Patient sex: F
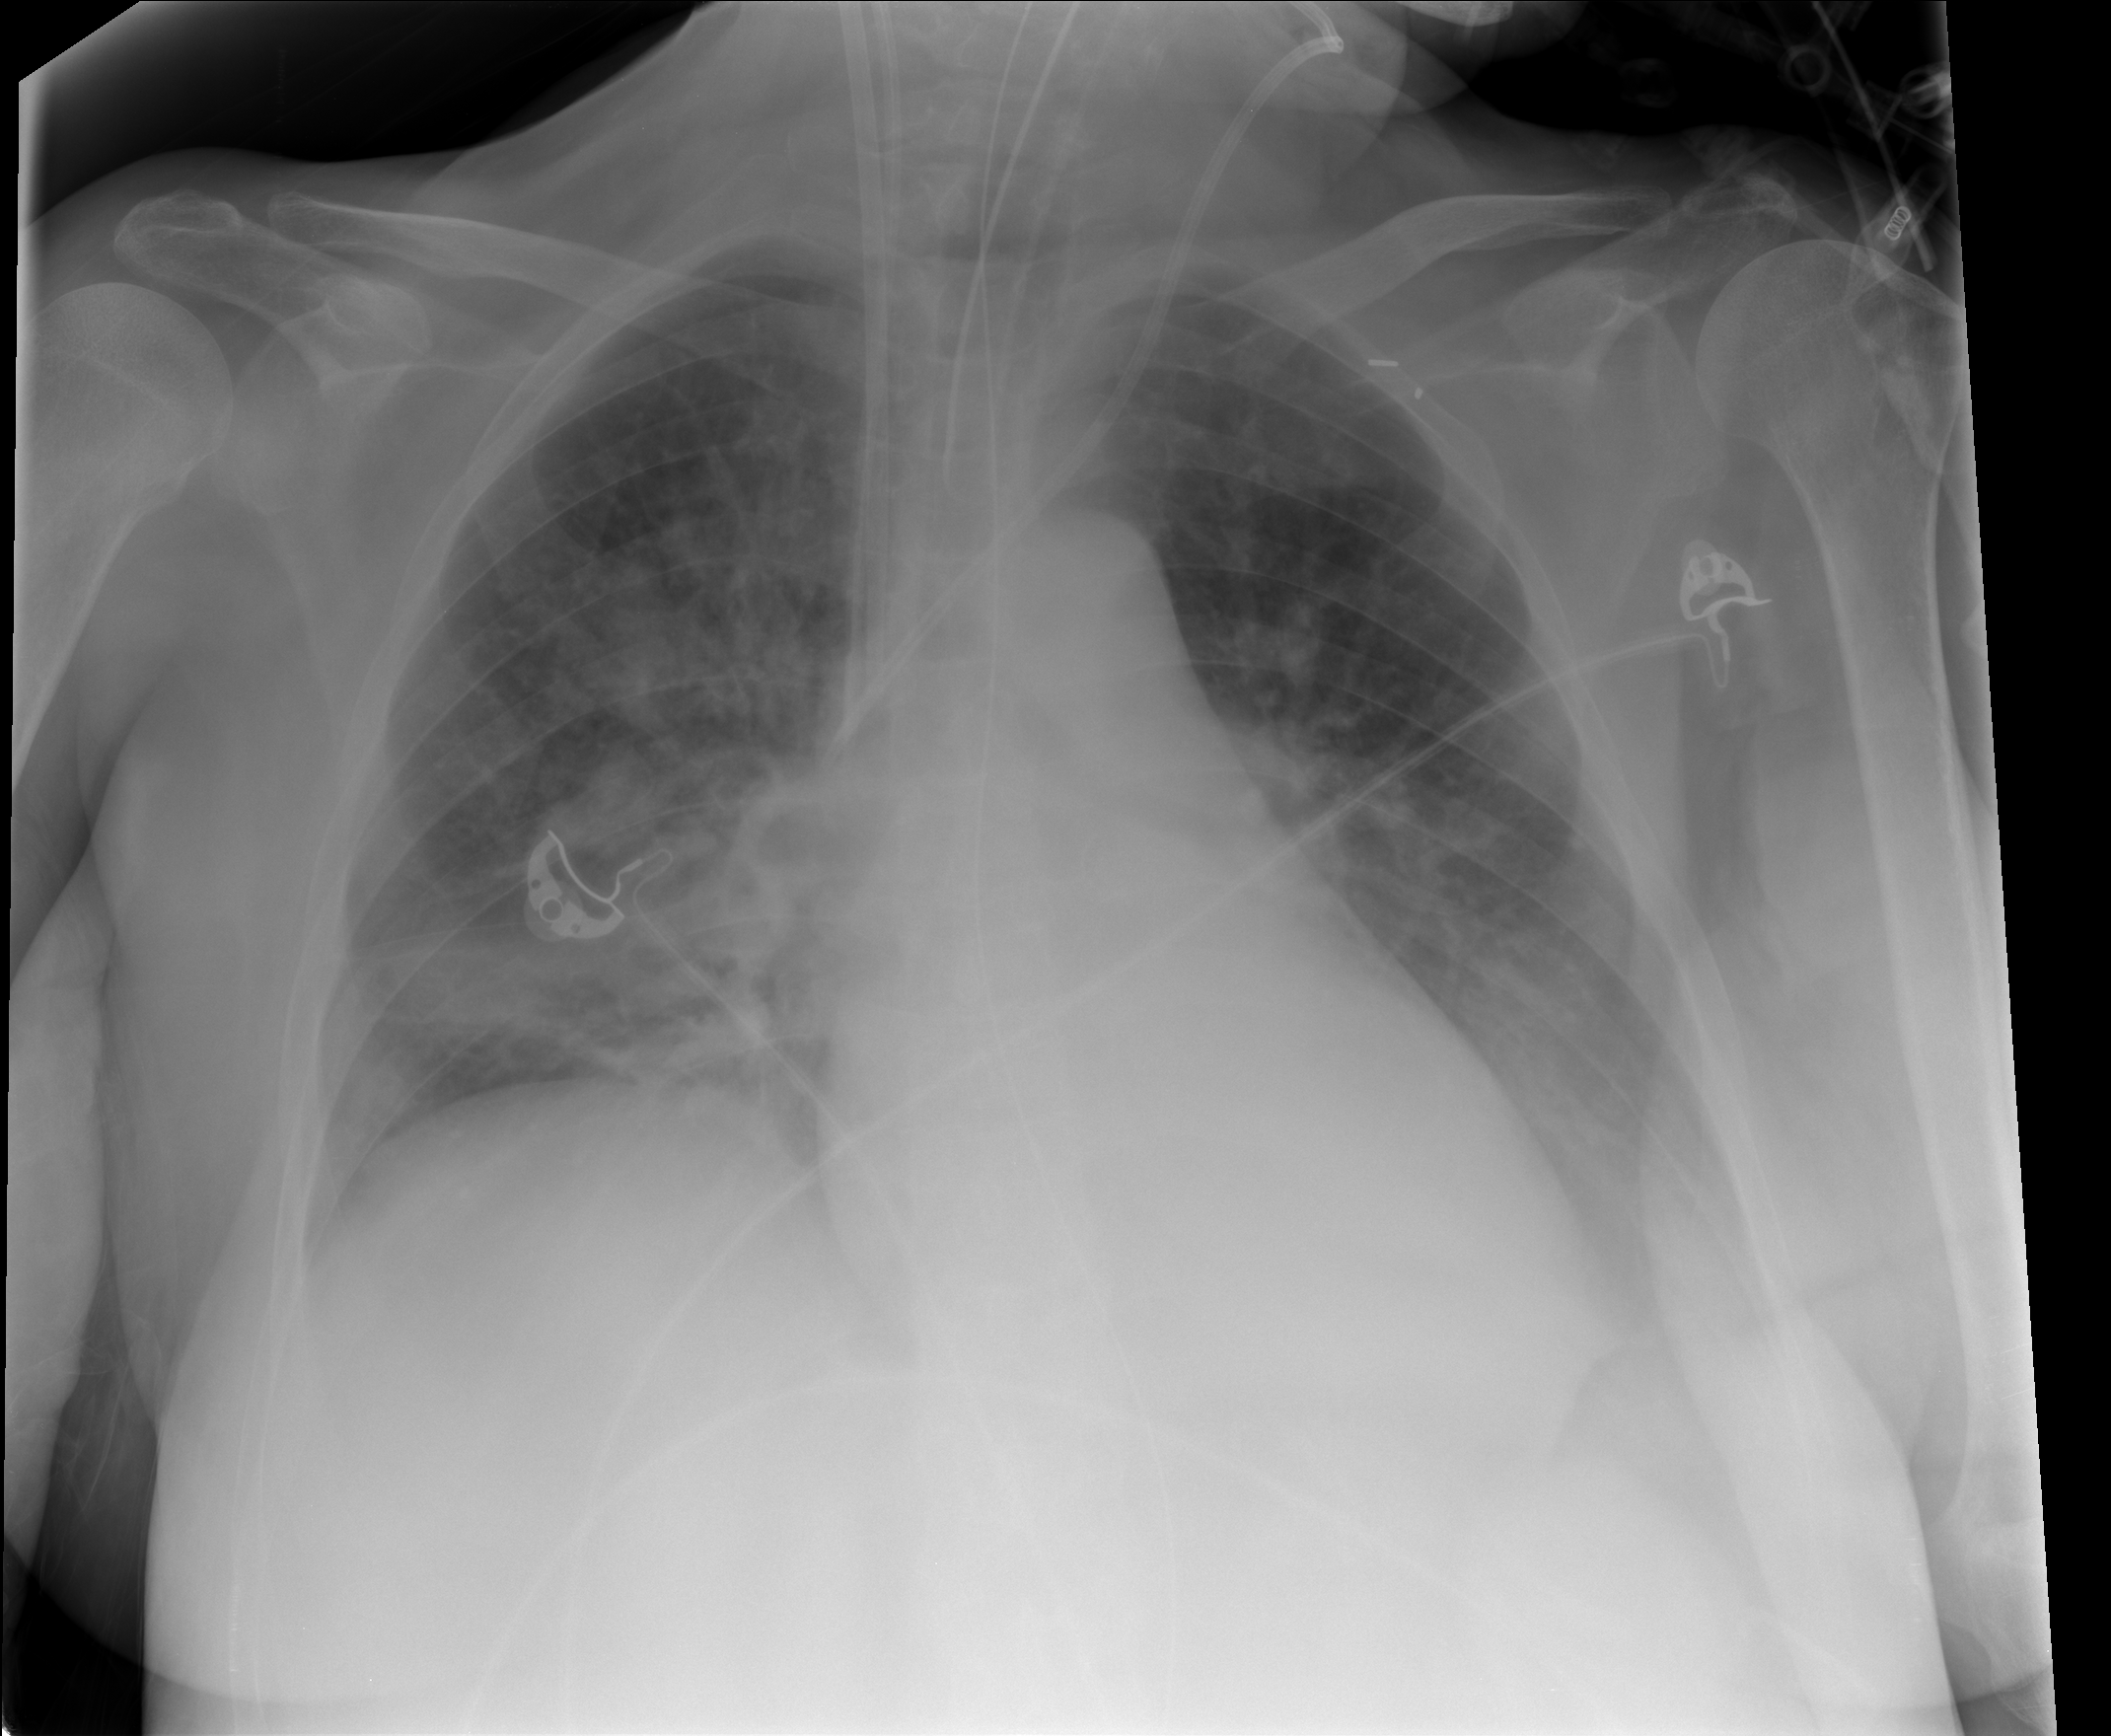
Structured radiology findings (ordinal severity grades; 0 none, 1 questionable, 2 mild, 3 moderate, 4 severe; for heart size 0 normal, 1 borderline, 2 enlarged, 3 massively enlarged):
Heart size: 2
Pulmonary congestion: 3
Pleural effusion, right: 0
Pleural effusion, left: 2
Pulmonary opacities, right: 3
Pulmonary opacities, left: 3
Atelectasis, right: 3
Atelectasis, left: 2